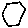
Label: hexagon